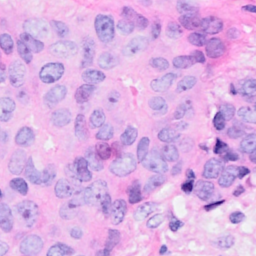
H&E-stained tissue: Breast